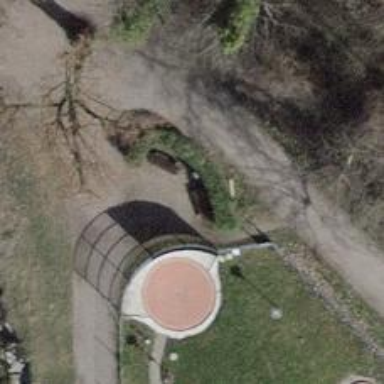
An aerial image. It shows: Bench for seating.